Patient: sex M, age 78
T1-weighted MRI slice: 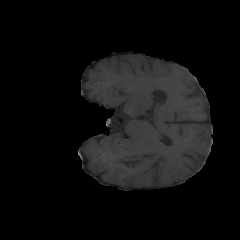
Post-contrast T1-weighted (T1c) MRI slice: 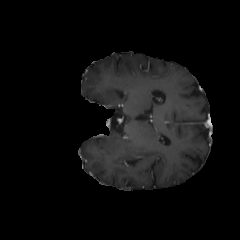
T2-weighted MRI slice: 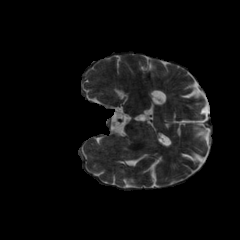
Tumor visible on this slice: no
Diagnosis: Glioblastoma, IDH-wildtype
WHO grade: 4